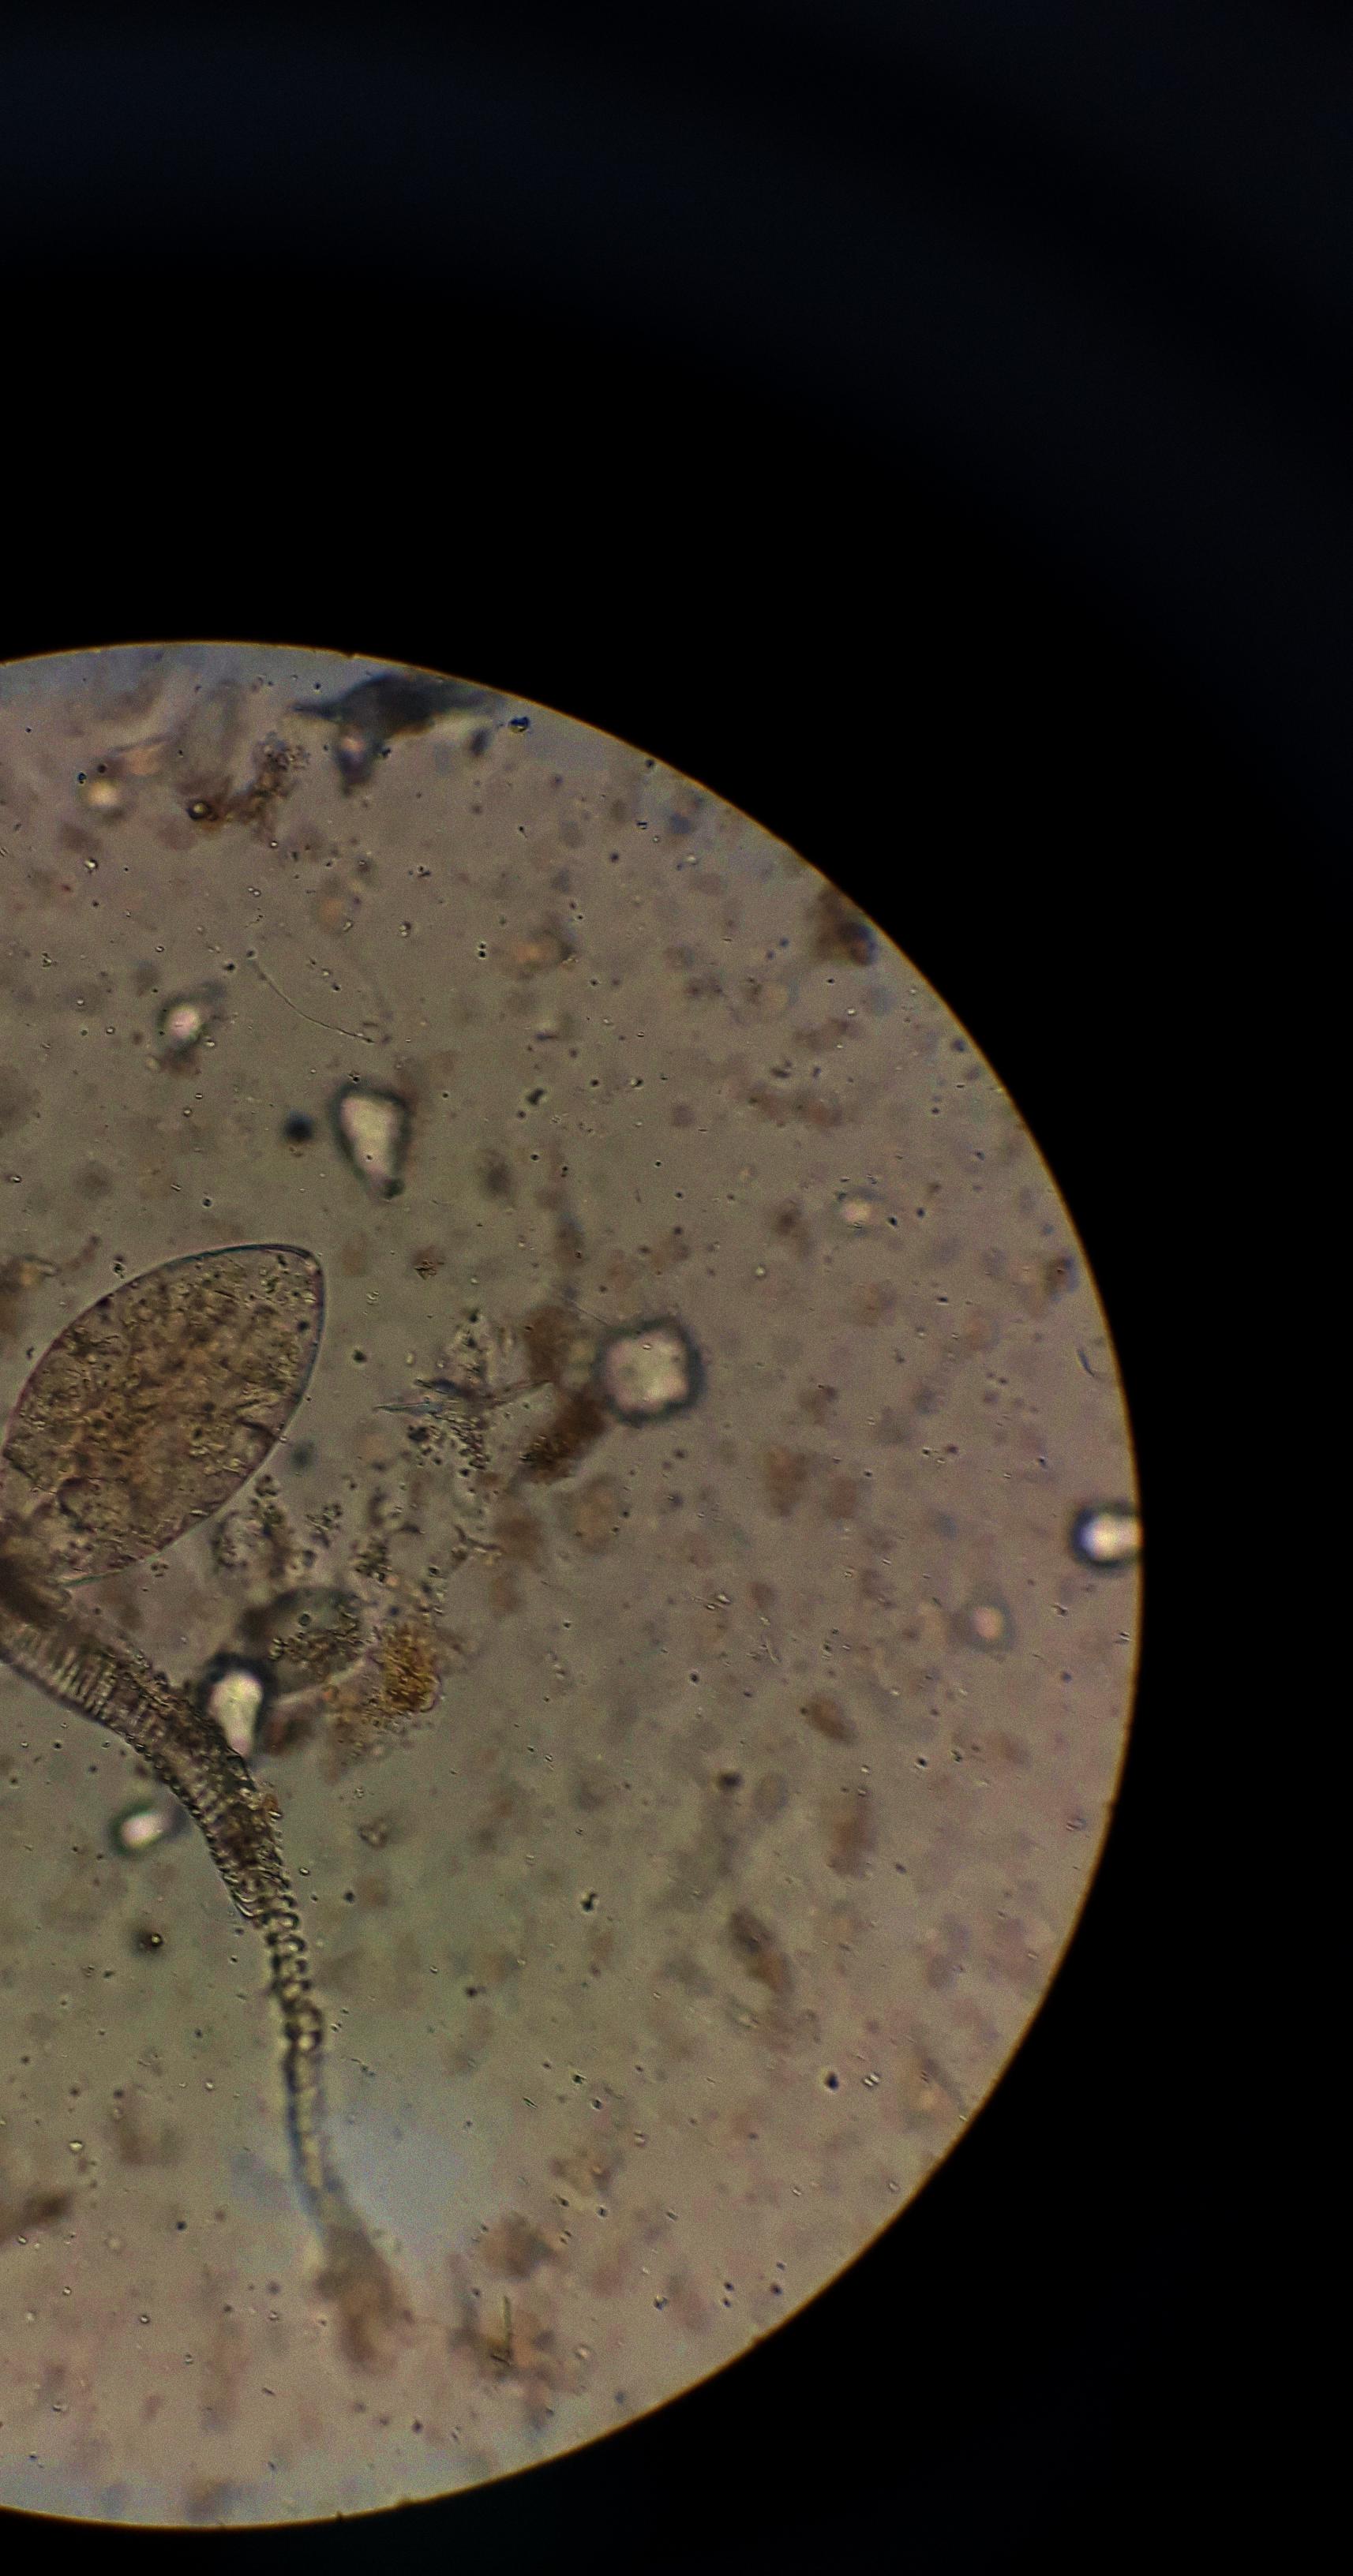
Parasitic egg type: Fasciolopsis buski